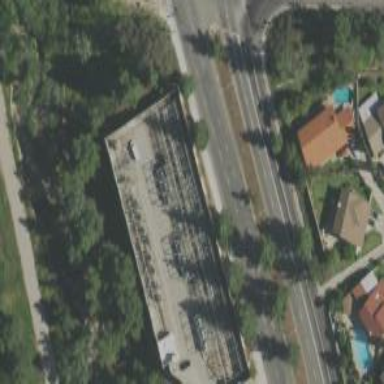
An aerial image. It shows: Distribution-level power substation.